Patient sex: F
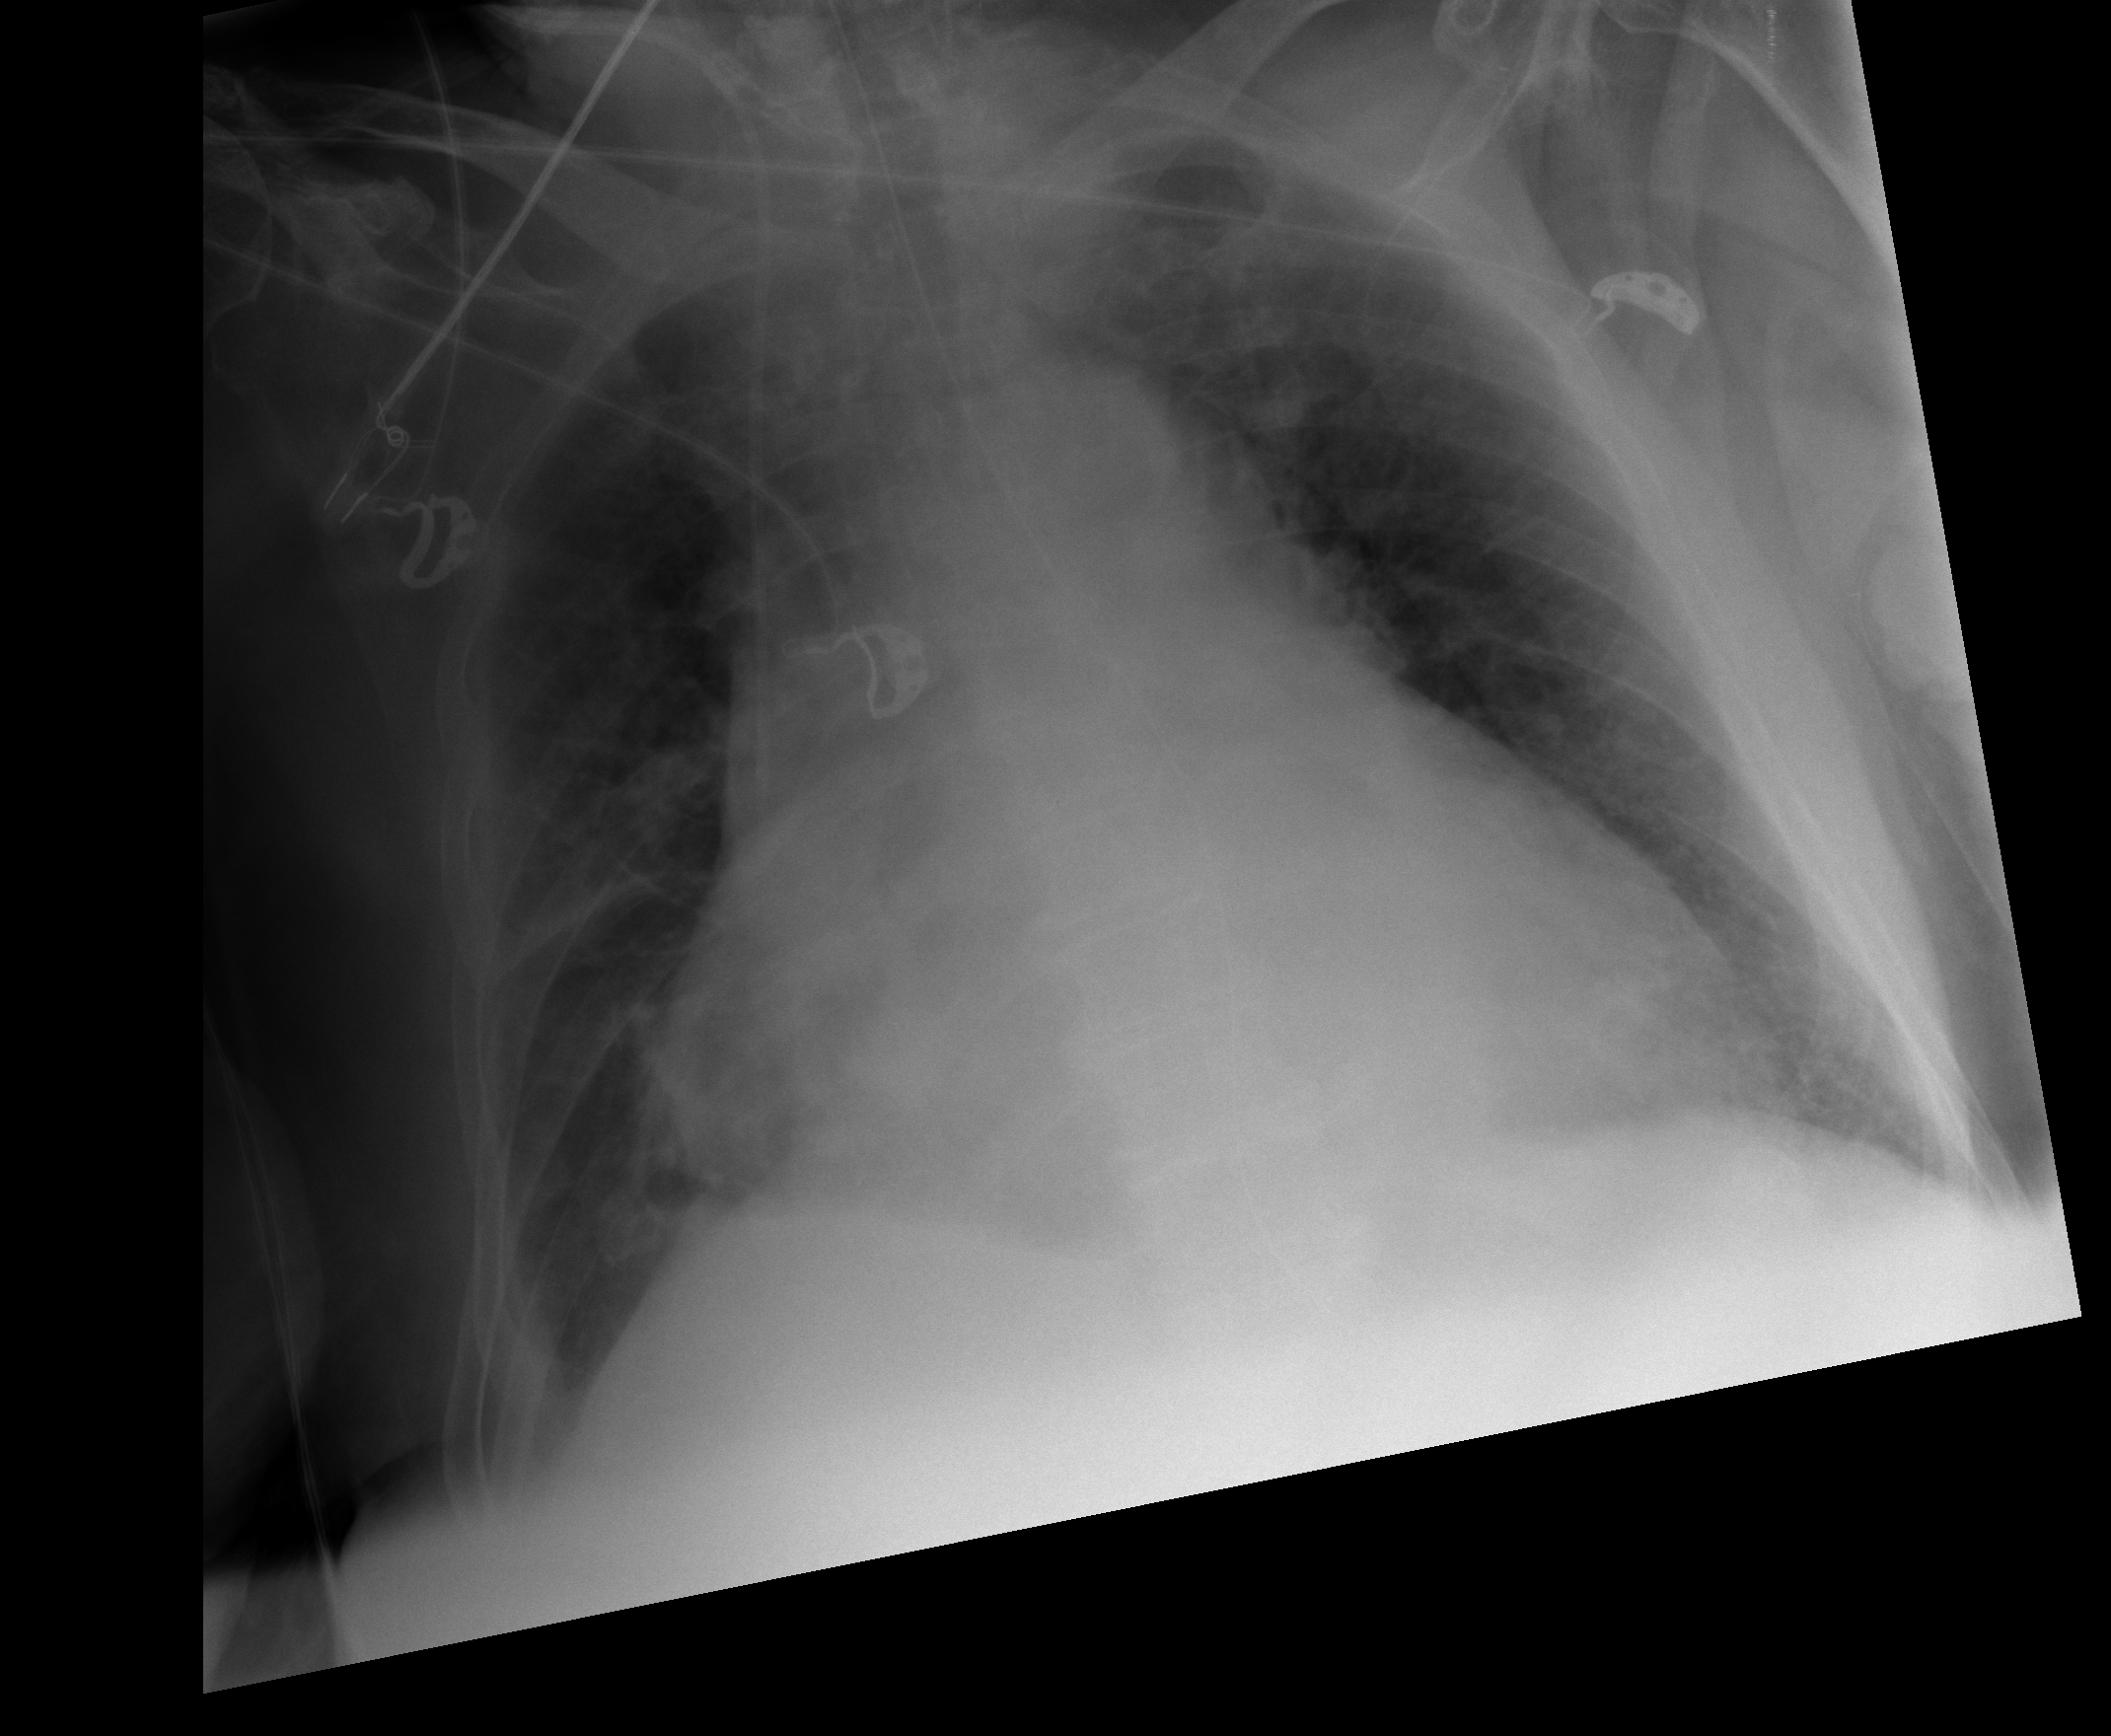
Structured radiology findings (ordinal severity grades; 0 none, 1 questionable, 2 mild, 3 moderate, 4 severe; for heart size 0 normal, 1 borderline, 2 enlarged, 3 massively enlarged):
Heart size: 3
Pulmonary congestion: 2
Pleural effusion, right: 1
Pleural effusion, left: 0
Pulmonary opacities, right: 1
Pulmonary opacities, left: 1
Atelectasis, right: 2
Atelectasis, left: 2